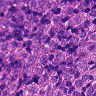
Metastatic tissue present: yes